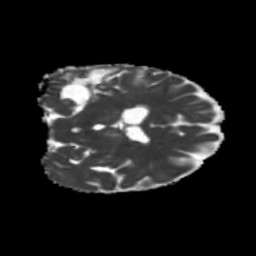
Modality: MD
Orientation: coronal
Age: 58
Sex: female
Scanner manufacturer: siemens
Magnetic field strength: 3 T
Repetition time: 5.25 s
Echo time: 0.08 s